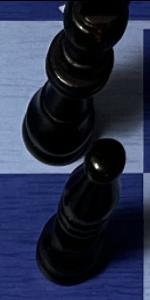
Label: Bishop_Black